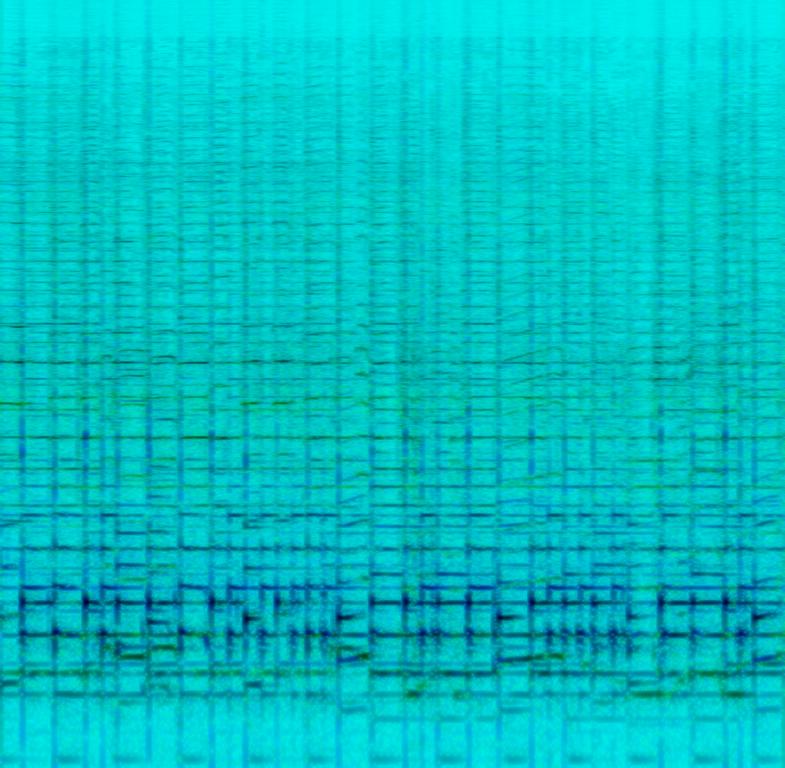
This is an instrumental folk song with the melody played both by a banjo and a violin at the same time. The combination of these instruments creates a very American, western-movie type of atmosphere. It could be used in opening sequences of movies/shows taking place in rural USA.